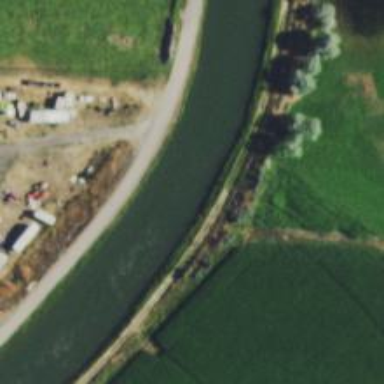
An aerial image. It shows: Canal.